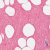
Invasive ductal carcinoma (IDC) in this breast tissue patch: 0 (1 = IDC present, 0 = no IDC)